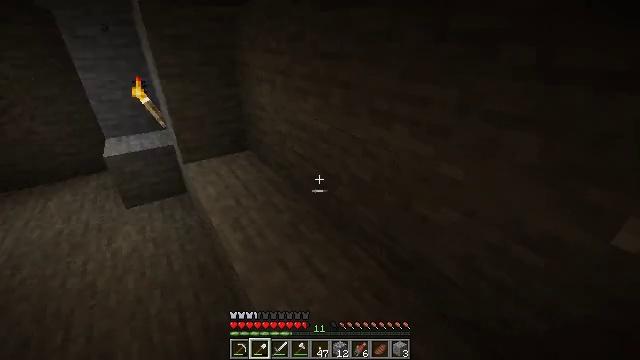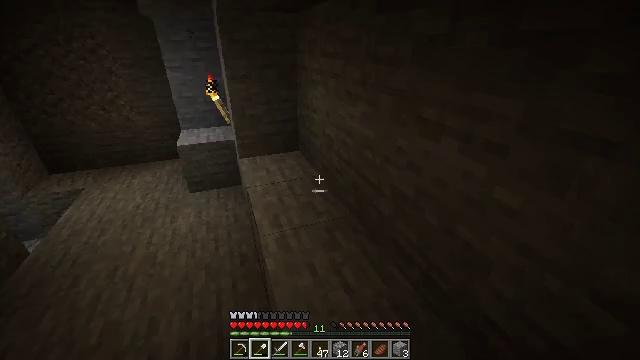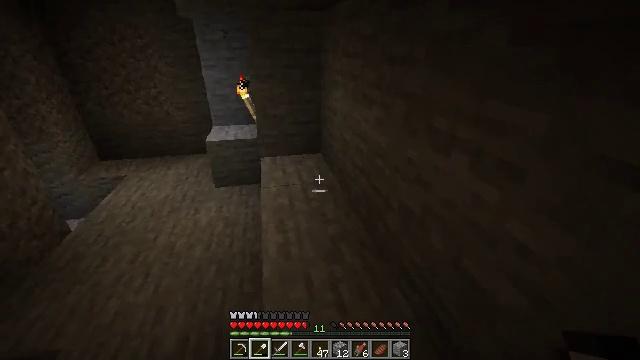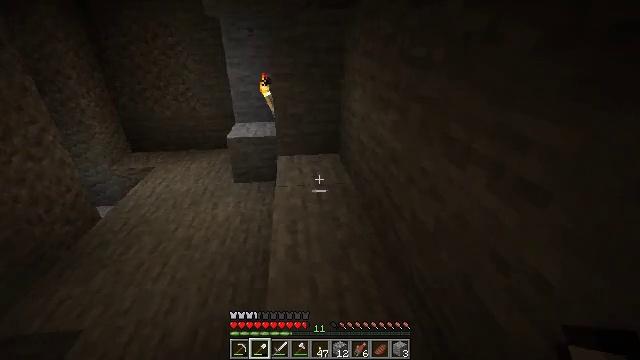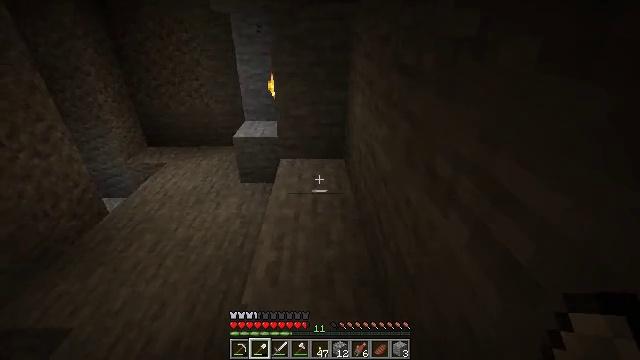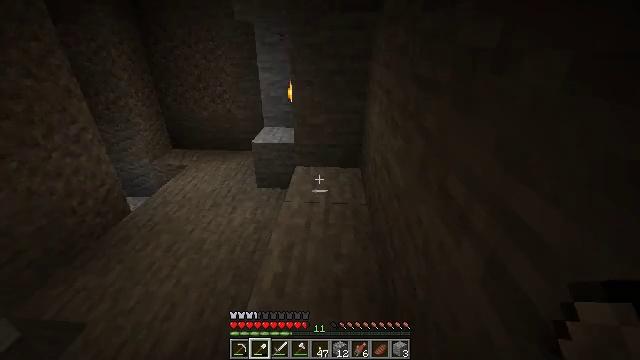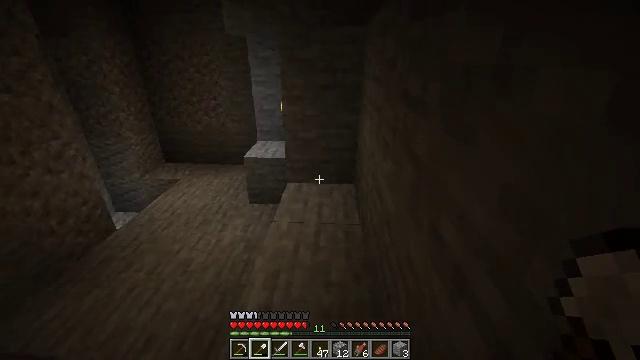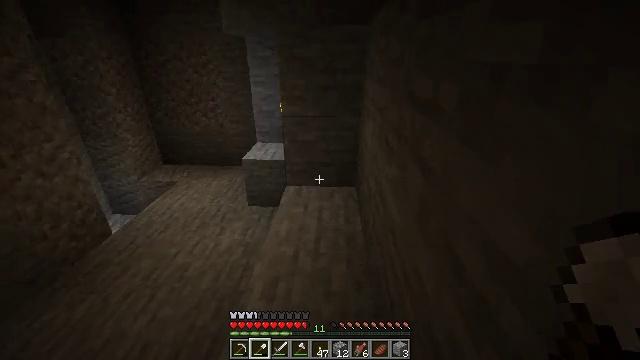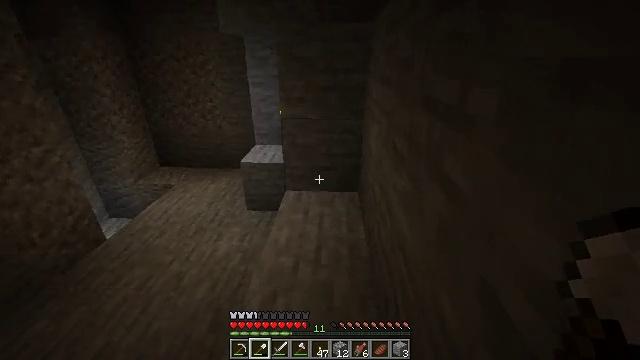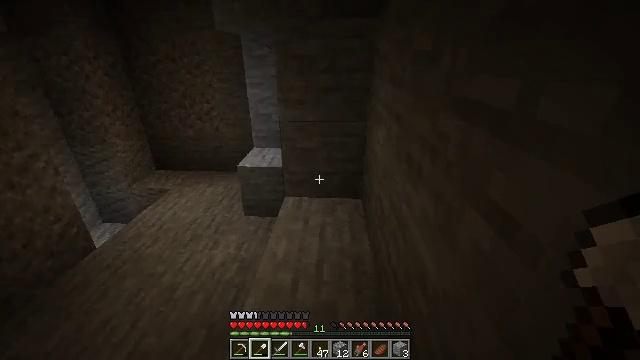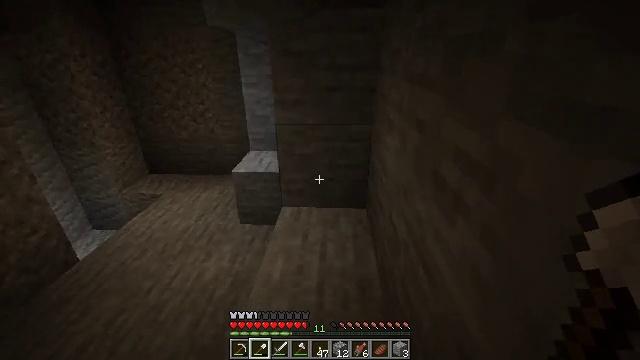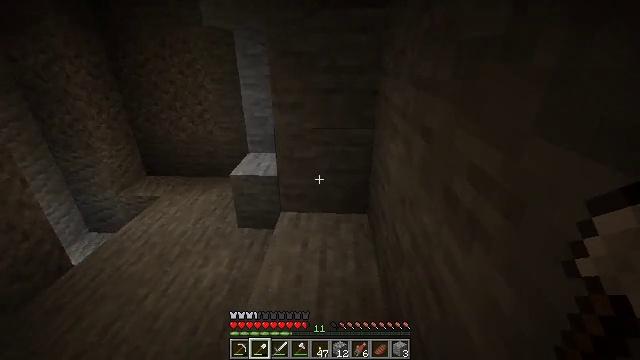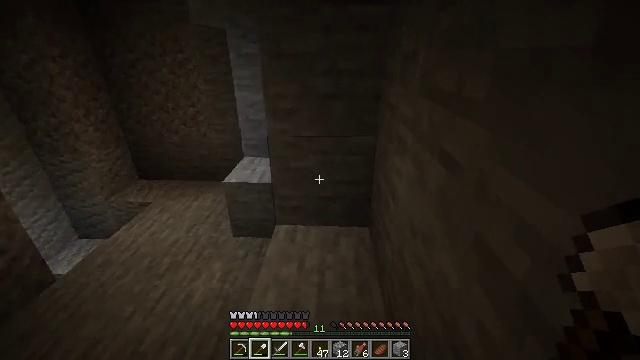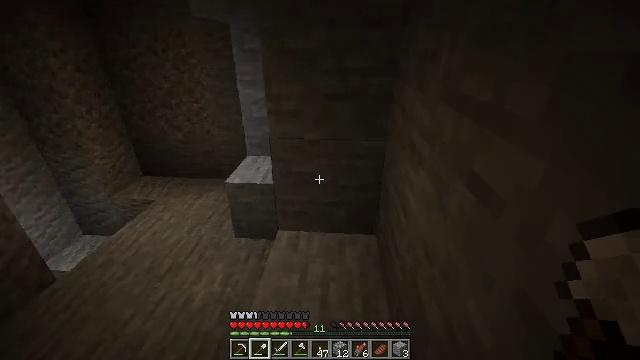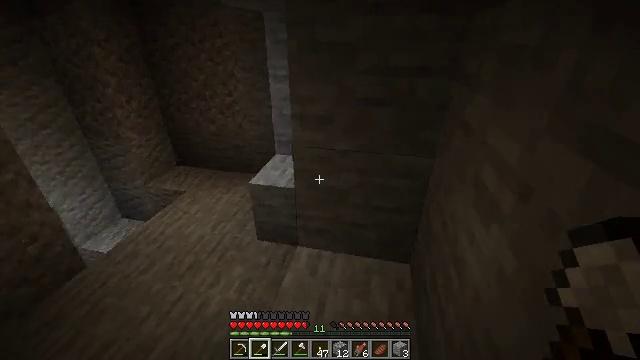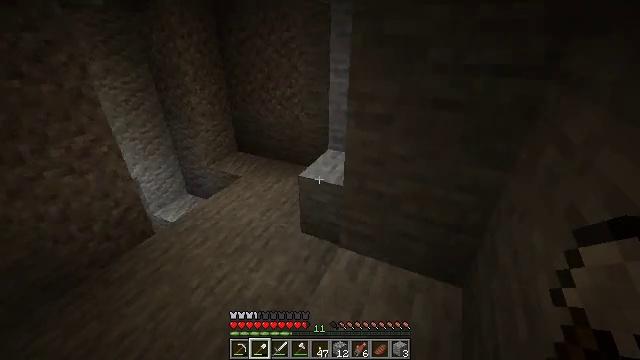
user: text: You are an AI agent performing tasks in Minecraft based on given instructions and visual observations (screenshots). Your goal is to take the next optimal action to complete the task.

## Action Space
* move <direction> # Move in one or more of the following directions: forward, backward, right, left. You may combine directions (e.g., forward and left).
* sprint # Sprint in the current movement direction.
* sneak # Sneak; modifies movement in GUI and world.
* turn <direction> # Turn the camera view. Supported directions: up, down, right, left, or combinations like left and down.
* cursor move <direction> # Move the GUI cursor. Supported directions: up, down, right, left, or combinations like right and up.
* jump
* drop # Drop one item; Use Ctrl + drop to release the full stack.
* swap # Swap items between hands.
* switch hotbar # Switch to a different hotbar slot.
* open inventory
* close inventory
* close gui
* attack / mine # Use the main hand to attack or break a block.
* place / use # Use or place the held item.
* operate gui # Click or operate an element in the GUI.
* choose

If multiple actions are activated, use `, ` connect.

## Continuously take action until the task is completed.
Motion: motion action
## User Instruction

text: Gather gravel by digging.
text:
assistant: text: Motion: move forward and move right, turn left
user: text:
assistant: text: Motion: move forward and move right, turn left
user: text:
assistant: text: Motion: move forward and move right, turn left
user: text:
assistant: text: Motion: move forward and move right, turn left
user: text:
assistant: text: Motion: move forward and move right, turn left and up
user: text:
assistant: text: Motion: move forward and move right, turn up
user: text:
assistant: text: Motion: move forward
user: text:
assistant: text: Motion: move forward
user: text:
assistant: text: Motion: move forward
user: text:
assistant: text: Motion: move forward
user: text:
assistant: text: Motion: move forward
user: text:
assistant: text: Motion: move forward
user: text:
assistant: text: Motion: move forward, turn left and down
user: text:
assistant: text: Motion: move forward, turn left and down
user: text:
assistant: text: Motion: move forward, turn left and down
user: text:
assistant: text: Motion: move forward, turn left
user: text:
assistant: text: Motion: move forward
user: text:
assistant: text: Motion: move forward, turn left
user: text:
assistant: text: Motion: move forward, turn left
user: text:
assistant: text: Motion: move forward
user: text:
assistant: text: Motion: move forward
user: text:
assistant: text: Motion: move forward
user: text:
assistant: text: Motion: move forward
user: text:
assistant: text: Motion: move forward
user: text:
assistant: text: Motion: move forward
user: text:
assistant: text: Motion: move forward, turn up
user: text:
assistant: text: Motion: move forward, turn up
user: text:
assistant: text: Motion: move forward, turn up
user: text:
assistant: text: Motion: move forward, turn up
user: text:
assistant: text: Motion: move forward, turn up